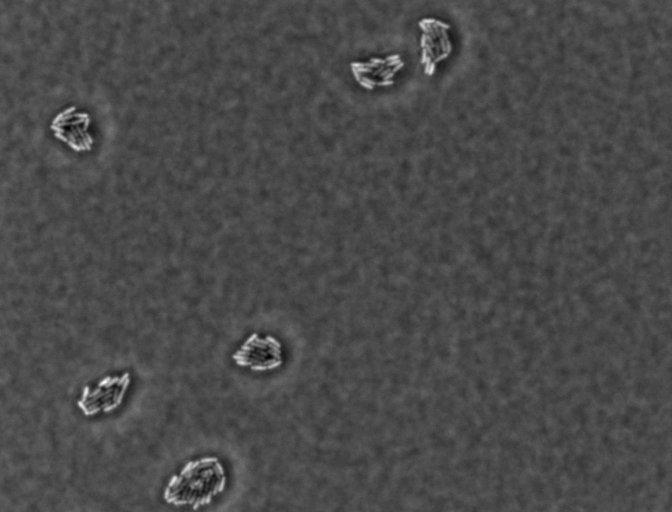
Salmonella enterica Typhimurium